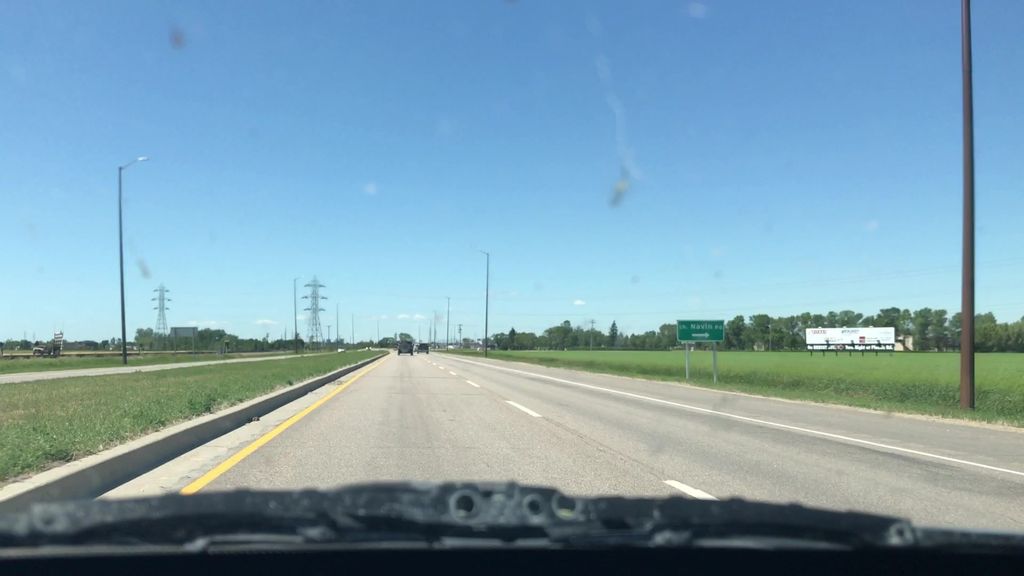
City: winnipeg